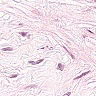
Metastatic tissue present: no